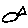
Label: fish